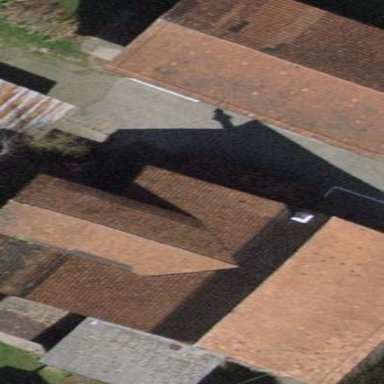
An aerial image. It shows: Building with tile roof.